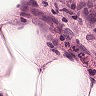
Metastatic tissue present: yes